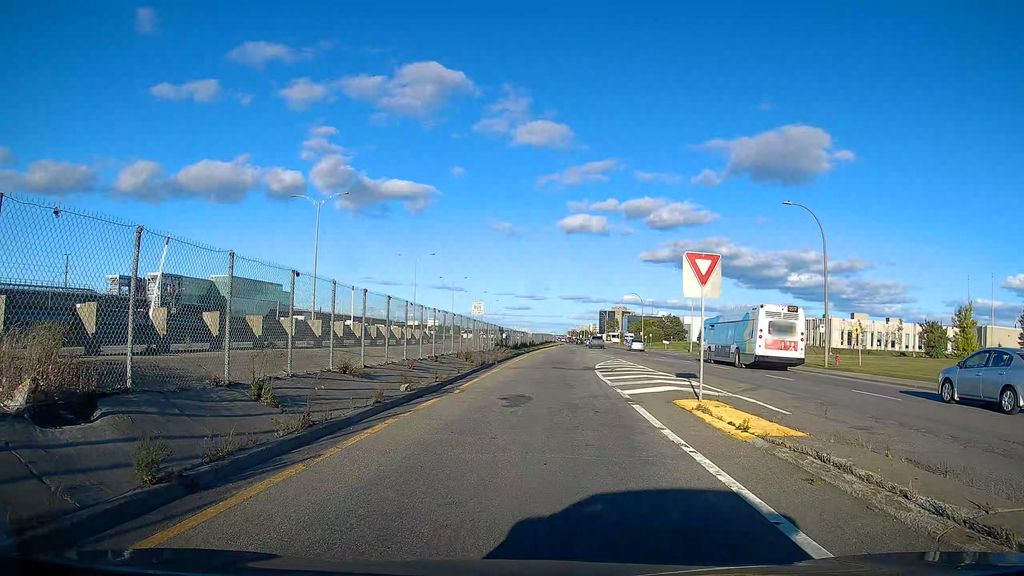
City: montreal